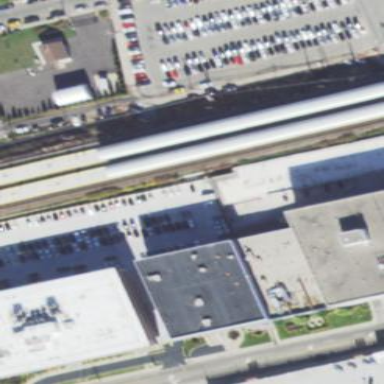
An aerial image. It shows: Platform at public transport station with shelter.